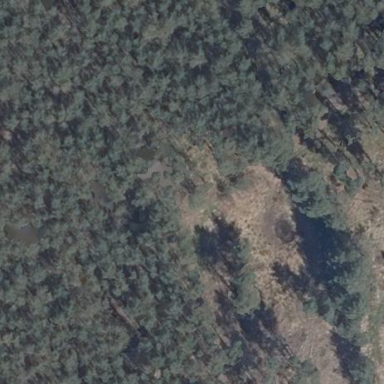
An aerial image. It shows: Bog wetland.